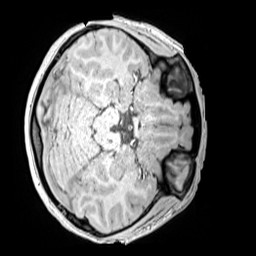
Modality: MP2RAGE
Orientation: axial
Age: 12
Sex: female
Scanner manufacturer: siemens
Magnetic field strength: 3 T
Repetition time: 4 s
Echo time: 0.00299 s